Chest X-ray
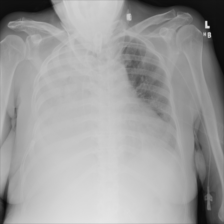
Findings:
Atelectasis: negative
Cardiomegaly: negative
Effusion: negative
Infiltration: negative
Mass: negative
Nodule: negative
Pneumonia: negative
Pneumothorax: negative
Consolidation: negative
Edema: negative
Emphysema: negative
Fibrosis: negative
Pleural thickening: negative
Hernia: negative